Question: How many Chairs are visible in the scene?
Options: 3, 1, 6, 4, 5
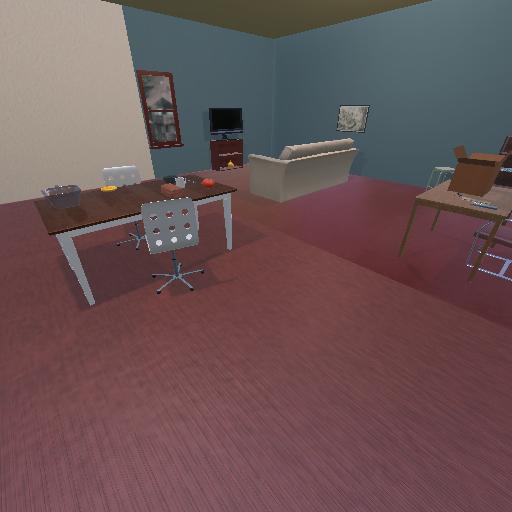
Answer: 3